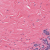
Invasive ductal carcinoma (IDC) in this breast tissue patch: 0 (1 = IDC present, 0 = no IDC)